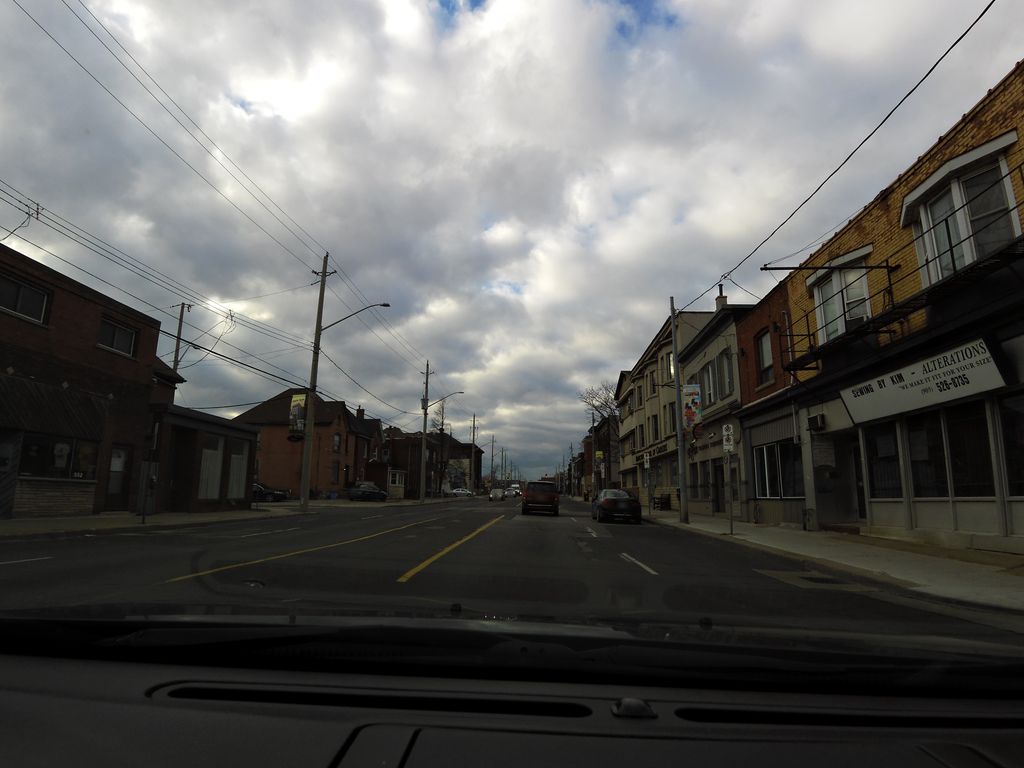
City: hamilton